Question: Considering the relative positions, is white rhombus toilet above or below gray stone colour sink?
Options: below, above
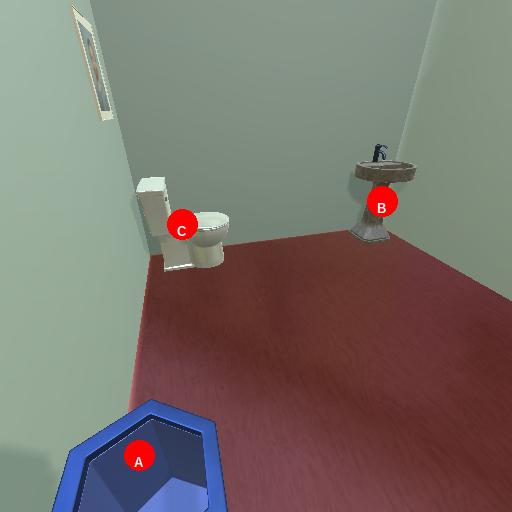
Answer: below